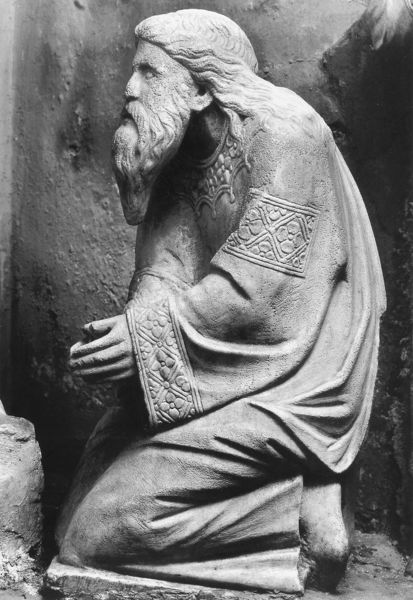
Titel: Anbetung der Könige
Künstler: Arnolfo di Cambio
Standort: Rom, S. Maria Maggiore (EU - I - Latium)
Schlagwörter: fuß, hand, mann, umhang, weiß, finger, grau, haar, nase, ohr, profil, schwarz, blüten, bart, augen, falten, kleidung, stein, vollbart, hände, auge, figur, haare, mantel, borte, gebeugt, locken, skulptur, statue, relief, bordüre, seitenansicht, faltenwurf, plastik, knie, foto, fotografie, photographie, schwarzweiß, knien, beten, photo, rauten, kniend, romanik, bitten, beter, kninend